Question: Find the minimum number of moves required to get from the Tower of Hanoi state described in the figure to the completed state
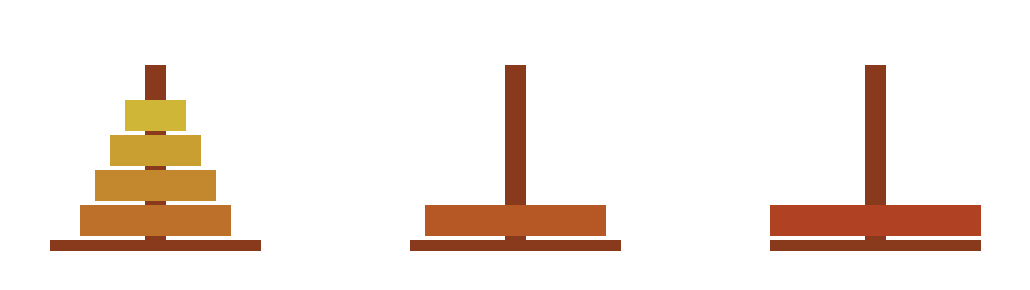
Answer: 16